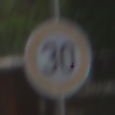
Verkehrszeichen: Geschwindigkeit30
Umgebung: Outdoor, Urban
Tageszeit: MorningAfternoon
Wetter: Overcast
Licht: Natural
Jahreszeit: NotSpecified
Kontrast: LowContrast